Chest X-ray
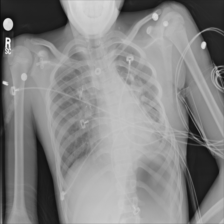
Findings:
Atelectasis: negative
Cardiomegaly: negative
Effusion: negative
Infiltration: negative
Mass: negative
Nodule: negative
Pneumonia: negative
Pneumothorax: negative
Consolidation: negative
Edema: negative
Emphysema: negative
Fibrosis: negative
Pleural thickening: negative
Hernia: negative